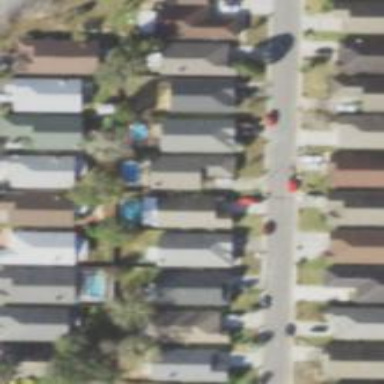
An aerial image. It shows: This residential area consists of single-family homes.